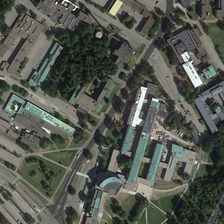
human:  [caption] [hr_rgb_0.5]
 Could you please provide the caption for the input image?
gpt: many buildings and green trees are in a school .

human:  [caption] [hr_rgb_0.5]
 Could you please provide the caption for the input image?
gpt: many buildings and green trees are in a school .

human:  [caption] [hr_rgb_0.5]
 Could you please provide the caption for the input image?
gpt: crowded buildings, playgrounds and plants make up the campus .

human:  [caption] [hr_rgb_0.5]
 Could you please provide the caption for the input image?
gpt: crowded buildings, playgrounds and plants make up the campus .

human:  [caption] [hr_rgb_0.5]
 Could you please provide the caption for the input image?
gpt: many buildings and green trees are in a school .